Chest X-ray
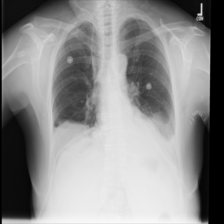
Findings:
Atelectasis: negative
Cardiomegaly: negative
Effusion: negative
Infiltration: negative
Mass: negative
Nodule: negative
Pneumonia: negative
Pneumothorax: negative
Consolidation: negative
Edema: negative
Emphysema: negative
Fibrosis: negative
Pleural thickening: negative
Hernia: negative